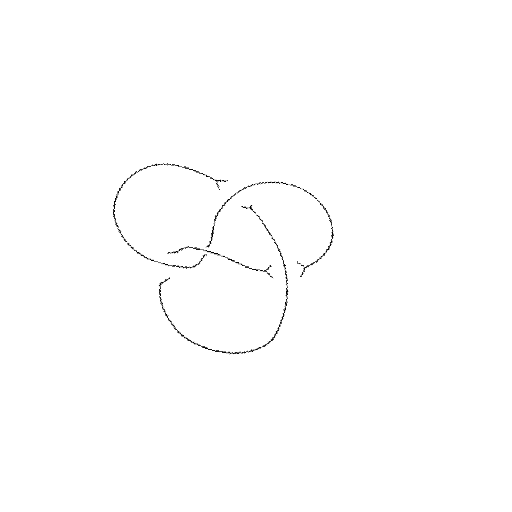
Crossing number: 4